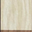
Piece: xx